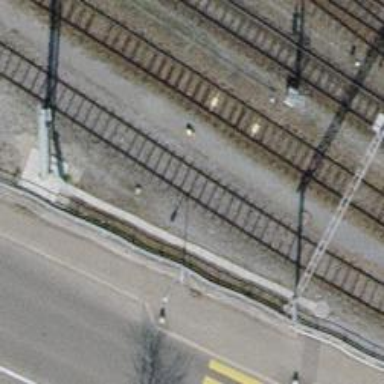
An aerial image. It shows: Railway siding for service.